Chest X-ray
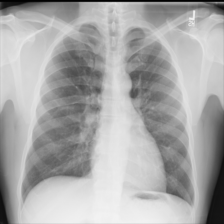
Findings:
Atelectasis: negative
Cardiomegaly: negative
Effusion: negative
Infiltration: negative
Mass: negative
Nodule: negative
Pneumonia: negative
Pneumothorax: negative
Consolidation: negative
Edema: negative
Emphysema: negative
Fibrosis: negative
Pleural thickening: negative
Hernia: negative